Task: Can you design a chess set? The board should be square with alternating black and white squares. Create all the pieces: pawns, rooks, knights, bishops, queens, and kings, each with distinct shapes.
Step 4306:
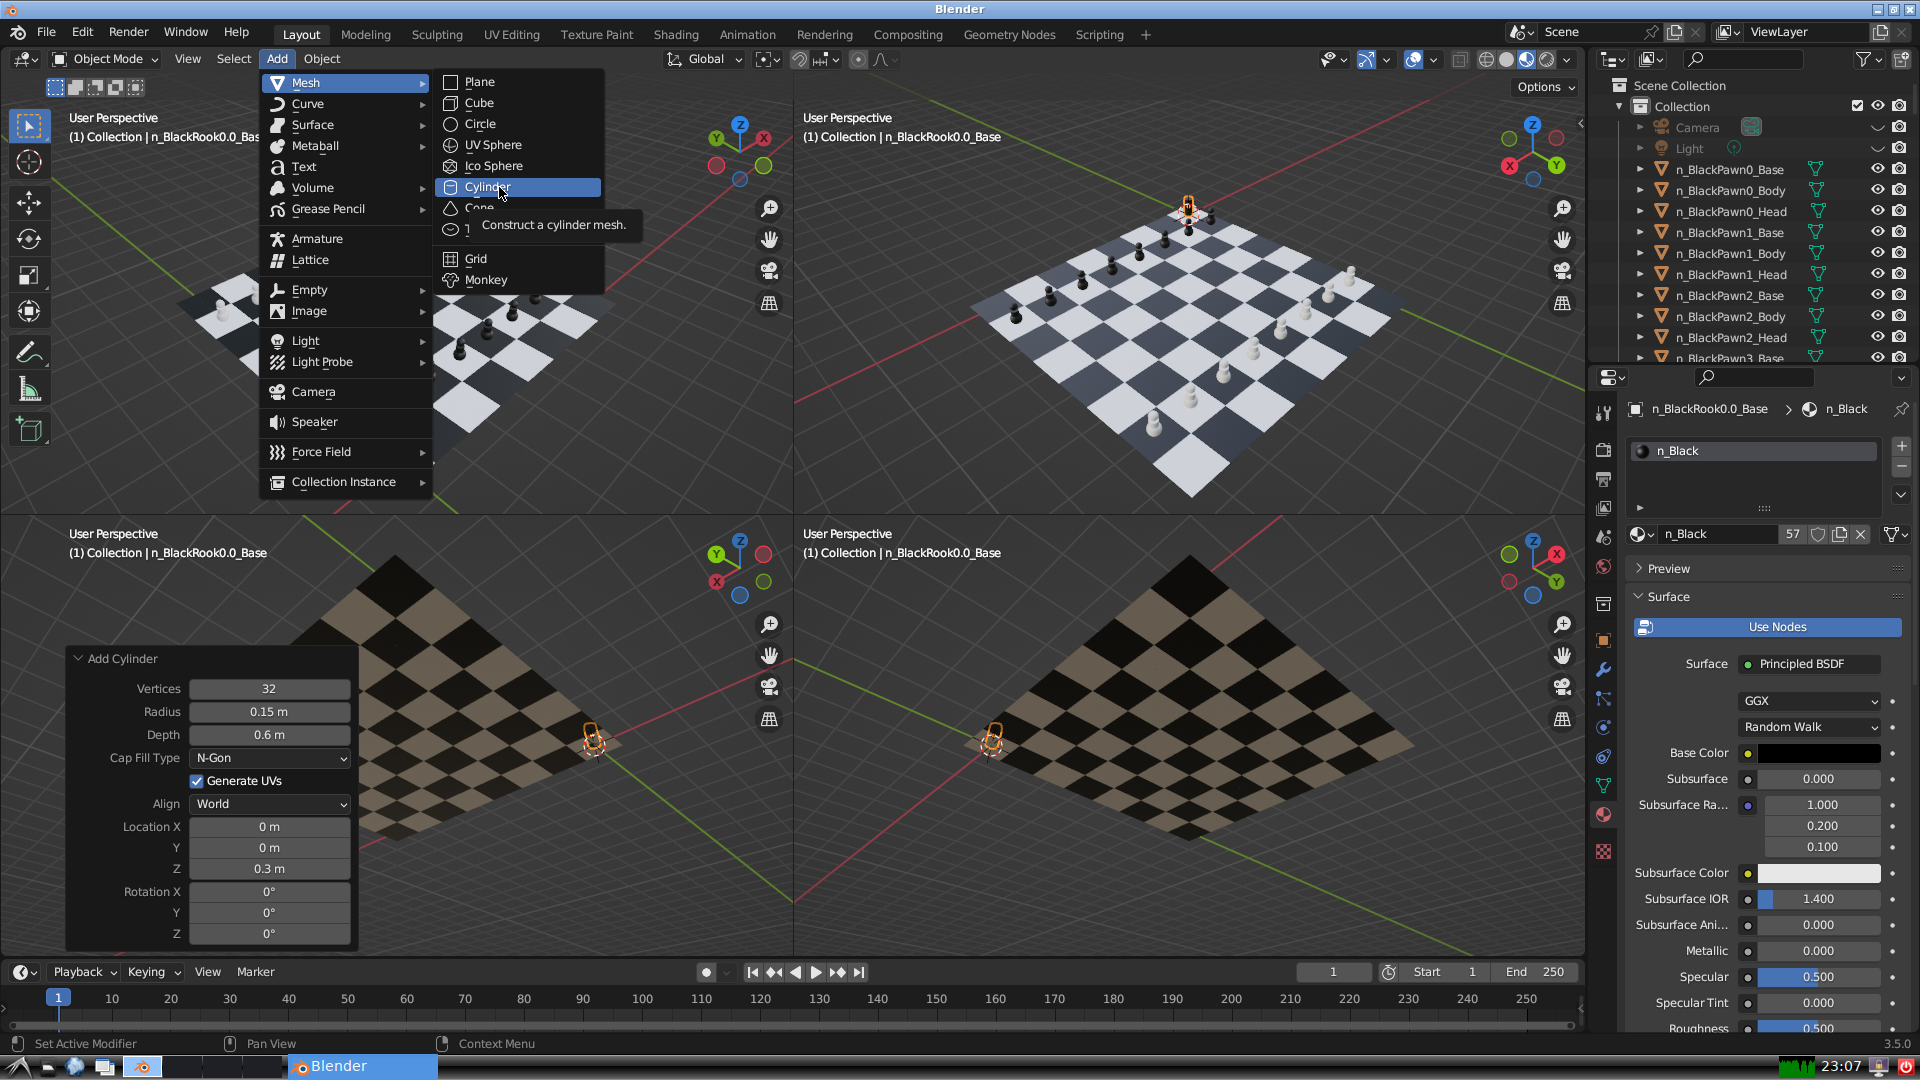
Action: click: no